Question:
how to load view in the above picture.
this code will flipHorizontal.....
'''
SubclassViewController *bNavigation = [[BusinessViewController alloc] initWithNibName:@"bNavigation" bundle:nil];
bNavigation = self;
bNavigation.modalTransitionStyle = UIModalTransitionStyleFlipHorizontal;
[self presentModalViewController:bNavigation animated:YES];
[bNavigation release];
'''
Is there any pattern to do..... as show in picture.
Thanks in advance
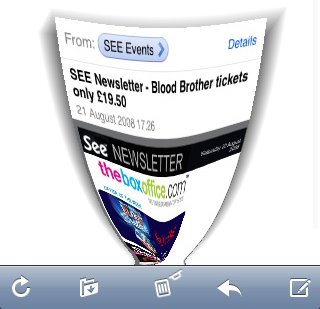
Answer: I think this is a duplicate question - solution at <URL> - but this solution does use private APIs.